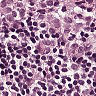
Metastatic tissue present: yes